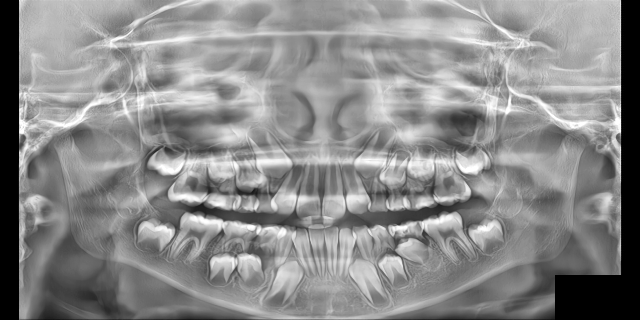
child